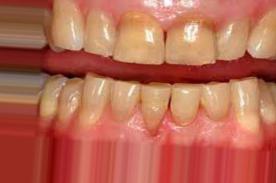
Condition: Tooth Discoloration